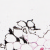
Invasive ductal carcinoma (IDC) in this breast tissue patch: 0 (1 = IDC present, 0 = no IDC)